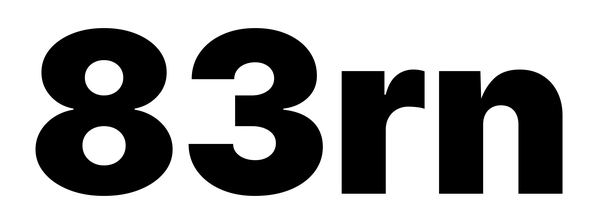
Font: Inter_Black